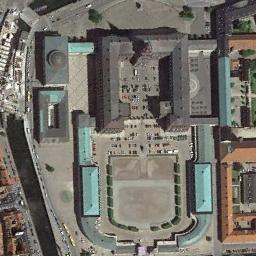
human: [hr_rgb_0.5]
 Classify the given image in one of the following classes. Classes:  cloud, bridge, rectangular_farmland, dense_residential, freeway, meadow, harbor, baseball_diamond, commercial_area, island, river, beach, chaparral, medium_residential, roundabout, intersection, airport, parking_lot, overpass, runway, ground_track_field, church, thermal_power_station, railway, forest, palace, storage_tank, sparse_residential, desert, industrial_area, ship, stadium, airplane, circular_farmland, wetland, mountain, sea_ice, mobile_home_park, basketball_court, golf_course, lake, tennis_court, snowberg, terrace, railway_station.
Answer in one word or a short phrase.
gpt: palace